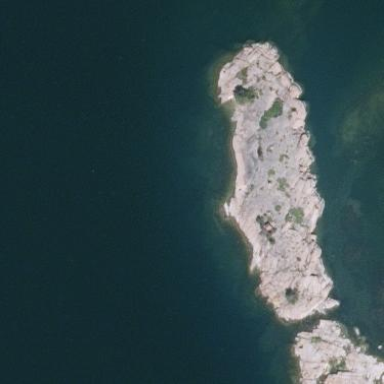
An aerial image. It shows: Islet located along the natural coastline.